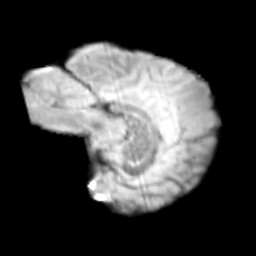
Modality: T2w
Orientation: sagittal
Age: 13
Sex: male
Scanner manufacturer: siemens
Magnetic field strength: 3 T
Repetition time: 3.8 s
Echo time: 0.07 s